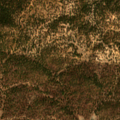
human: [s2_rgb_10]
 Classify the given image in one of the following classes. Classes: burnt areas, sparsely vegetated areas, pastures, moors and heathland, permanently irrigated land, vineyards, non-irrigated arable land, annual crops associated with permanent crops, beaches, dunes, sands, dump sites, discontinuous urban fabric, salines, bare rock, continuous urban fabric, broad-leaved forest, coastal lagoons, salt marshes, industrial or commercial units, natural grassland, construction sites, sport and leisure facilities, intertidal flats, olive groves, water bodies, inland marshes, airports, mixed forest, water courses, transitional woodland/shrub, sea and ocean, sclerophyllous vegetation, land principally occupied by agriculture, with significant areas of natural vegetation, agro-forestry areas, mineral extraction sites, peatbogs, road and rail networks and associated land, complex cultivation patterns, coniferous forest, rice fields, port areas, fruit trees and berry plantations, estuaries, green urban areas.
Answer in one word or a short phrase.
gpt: agro-forestry areas